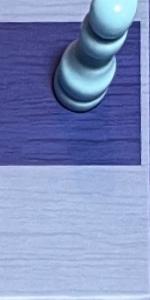
Label: Empty